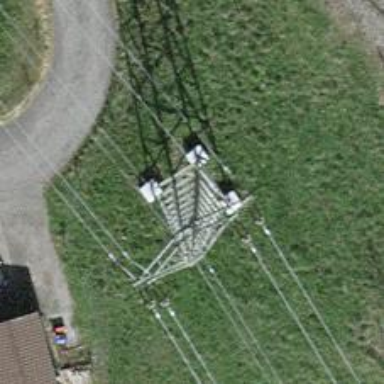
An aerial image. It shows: Lattice structure tower used for power transmission.